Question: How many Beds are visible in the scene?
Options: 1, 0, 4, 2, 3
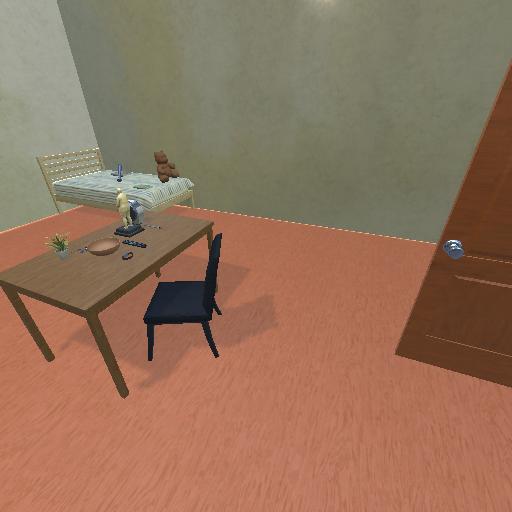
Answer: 1